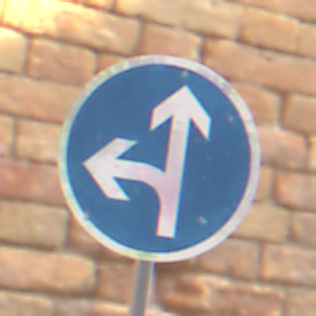
Verkehrszeichen: VorgeschriebeneFahrtrichtungGeradeausOderLinks
Umgebung: Outdoor, Urban
Tageszeit: MorningAfternoon
Wetter: Clear
Licht: Natural
Jahreszeit: NotSpecified
Kontrast: MediumContrast